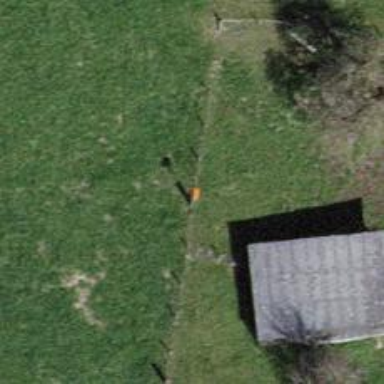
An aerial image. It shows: Aerial marker colored orange.